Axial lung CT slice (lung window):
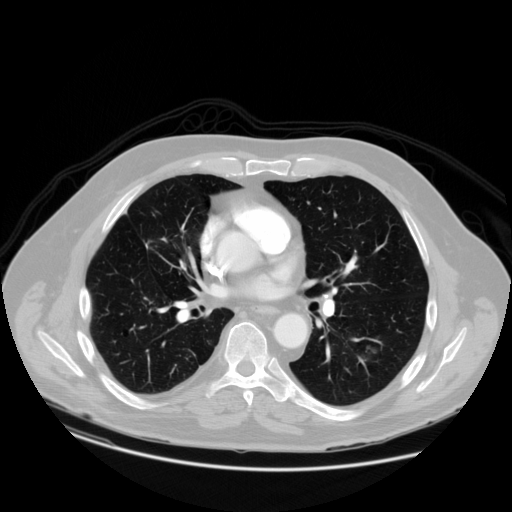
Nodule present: yes
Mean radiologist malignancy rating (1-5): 2